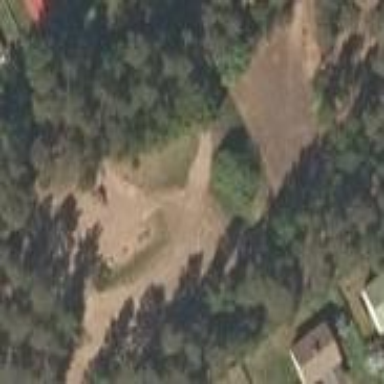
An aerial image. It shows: Recreation ground.